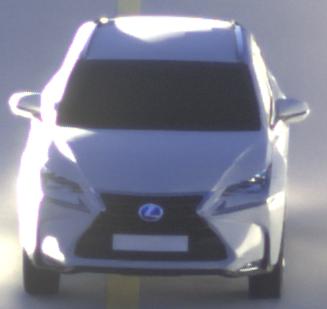
Make: Lexus
Model: NX 300h
Detailed model: NX (AZ1)
Model produced from: 2017/11
Model produced until: 2018/08
Doors: 5
Color: white
Road condition: dry road
Daytime: sunrise or sunset
Contrast: high contrast